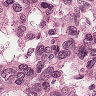
Metastatic tissue present: yes